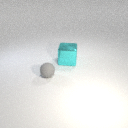
large cyan metal cube to the right of small gray rubber sphere